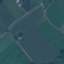
Label: Pasture